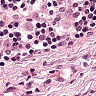
Metastatic tissue present: no